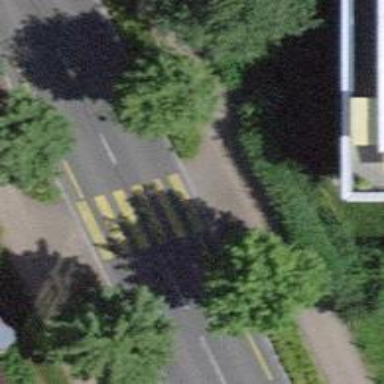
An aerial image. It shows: Uncontrolled zebra crossing with notable zebra markings.